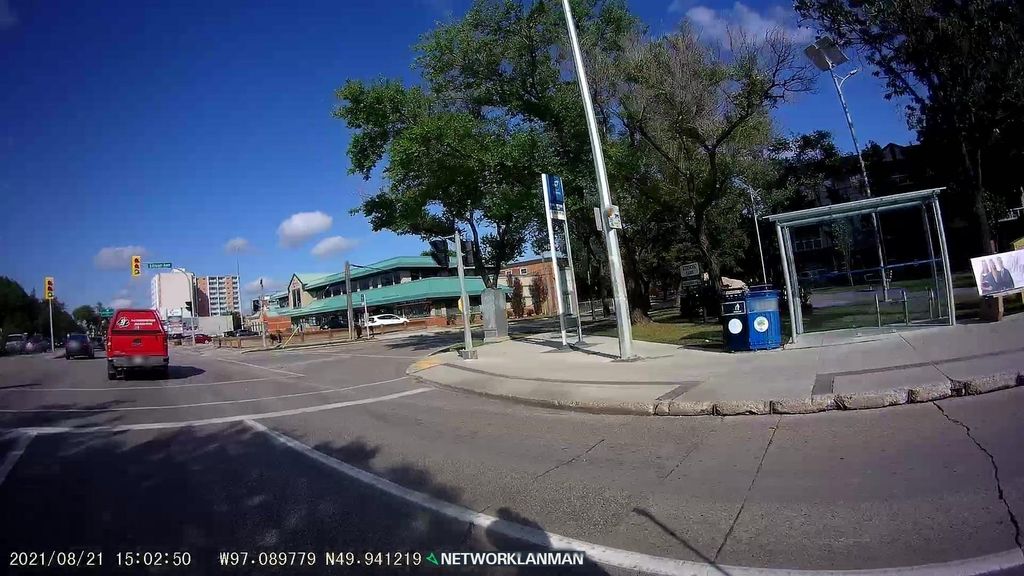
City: winnipeg